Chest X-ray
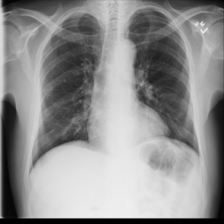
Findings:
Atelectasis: negative
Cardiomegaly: negative
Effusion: negative
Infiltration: negative
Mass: negative
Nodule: negative
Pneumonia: negative
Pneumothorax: negative
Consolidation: negative
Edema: negative
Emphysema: negative
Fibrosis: negative
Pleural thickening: negative
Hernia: negative